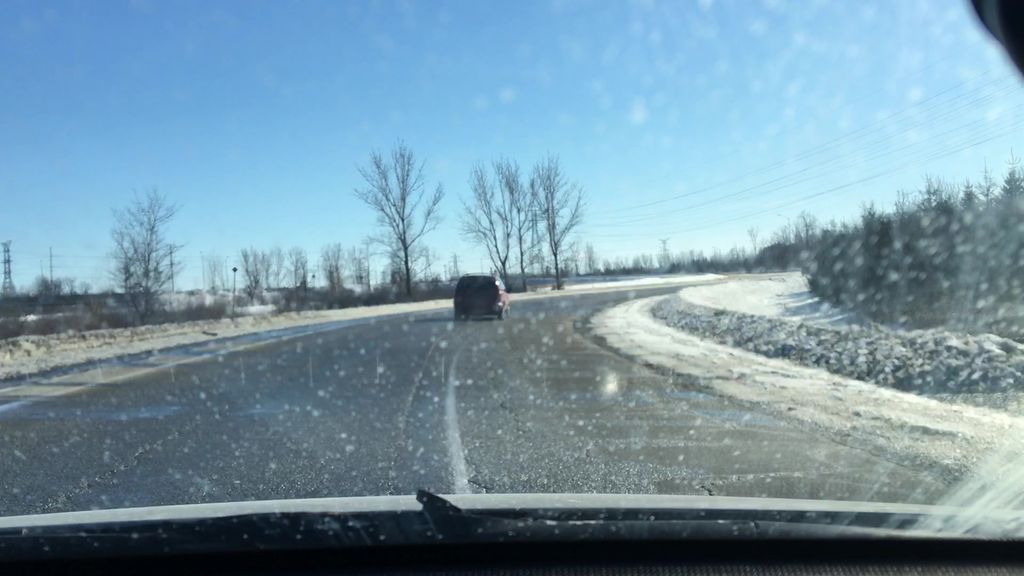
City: ottawa-gatineau